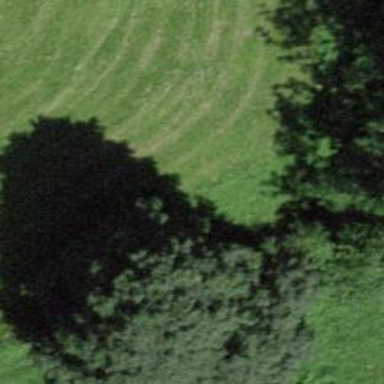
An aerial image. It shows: Path.